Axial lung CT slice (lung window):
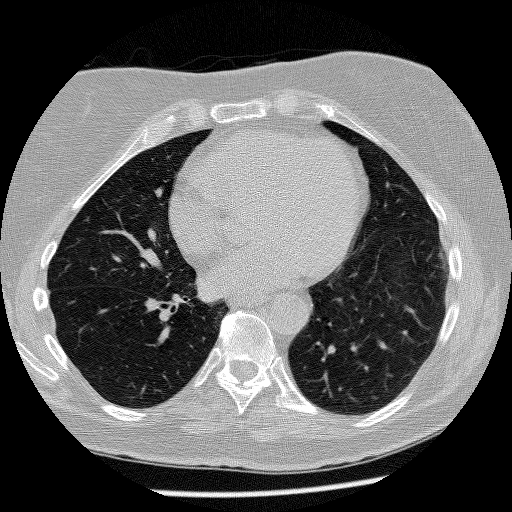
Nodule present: no